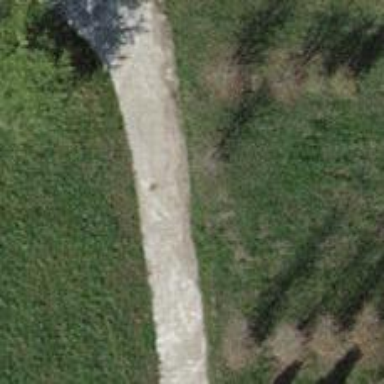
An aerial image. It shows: Service road with concrete surface.